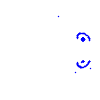
Particle: pion